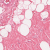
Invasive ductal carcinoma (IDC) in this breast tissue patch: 0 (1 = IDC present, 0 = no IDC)